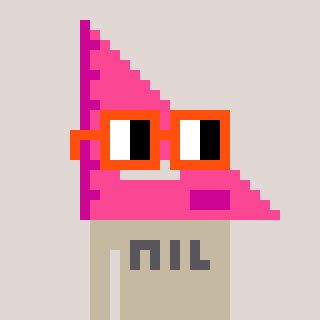
a pixel art character with square orange glasses, a squadron ruler-shaped head and a bege-colored body on a warm background